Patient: sex M, age 37
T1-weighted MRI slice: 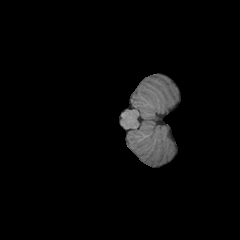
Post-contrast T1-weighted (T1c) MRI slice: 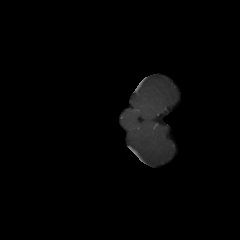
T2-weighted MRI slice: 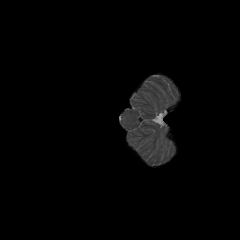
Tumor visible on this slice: no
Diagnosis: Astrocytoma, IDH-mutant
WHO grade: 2